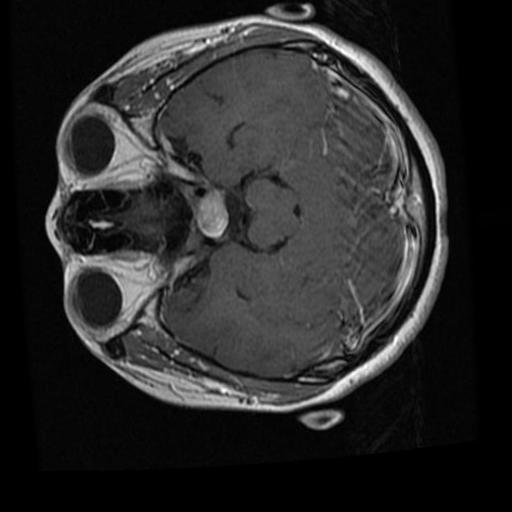
Label: brain_tumor